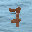
Label: 7